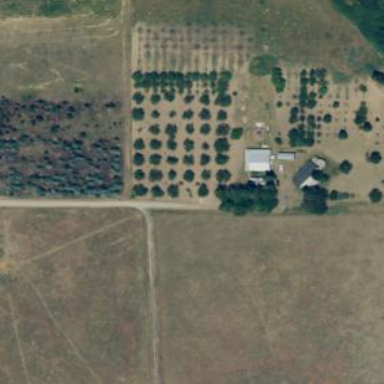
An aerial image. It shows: Orchard.